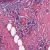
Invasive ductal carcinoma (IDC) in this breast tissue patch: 0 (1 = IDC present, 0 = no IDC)